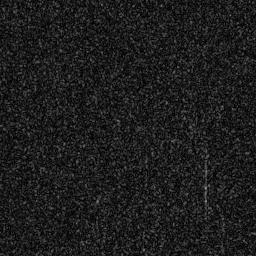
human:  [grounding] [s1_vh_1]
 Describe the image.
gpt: In the satellite image, there is  <ref>2 small ship </ref> <box>[[28, 1, 32, 16, 0], [34, 0, 38, 9, 0]]</box> located at top,  <ref>1 medium ship </ref> <box>[[18, 58, 26, 75, 0]]</box> located at left.